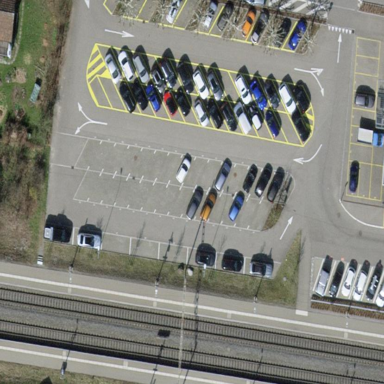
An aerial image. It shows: Parking area with surface.